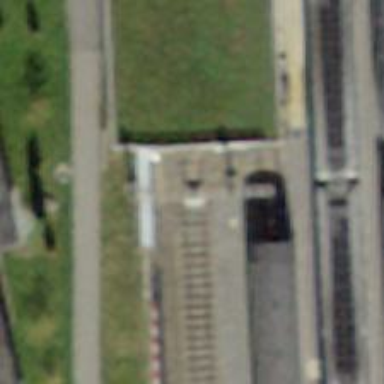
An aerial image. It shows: Railway buffer stop.